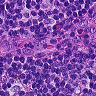
Metastatic tissue present: no